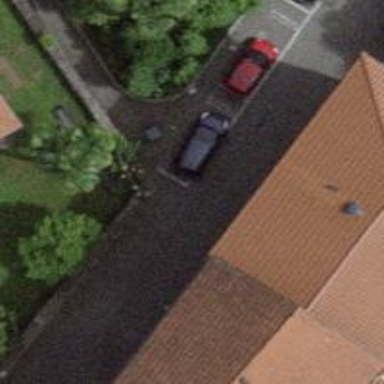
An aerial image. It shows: Living street with sett surface.